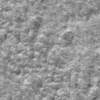
Label: not_dusty